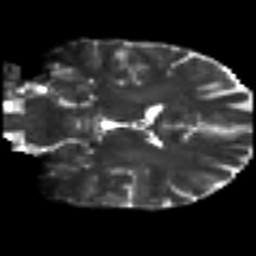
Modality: T2w
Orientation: coronal
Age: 47
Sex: male
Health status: healthy
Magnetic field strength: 3 T
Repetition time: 8.4 s
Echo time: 0.0926 s